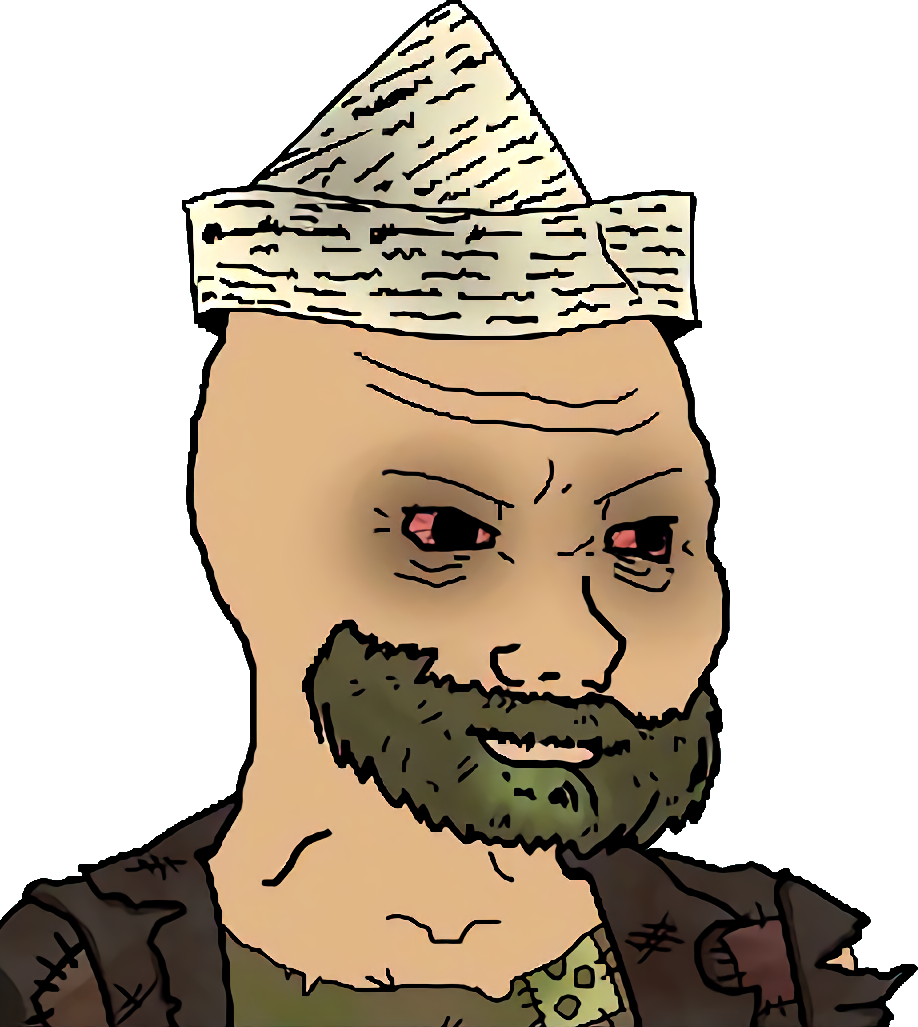
Label: 5_Doomer